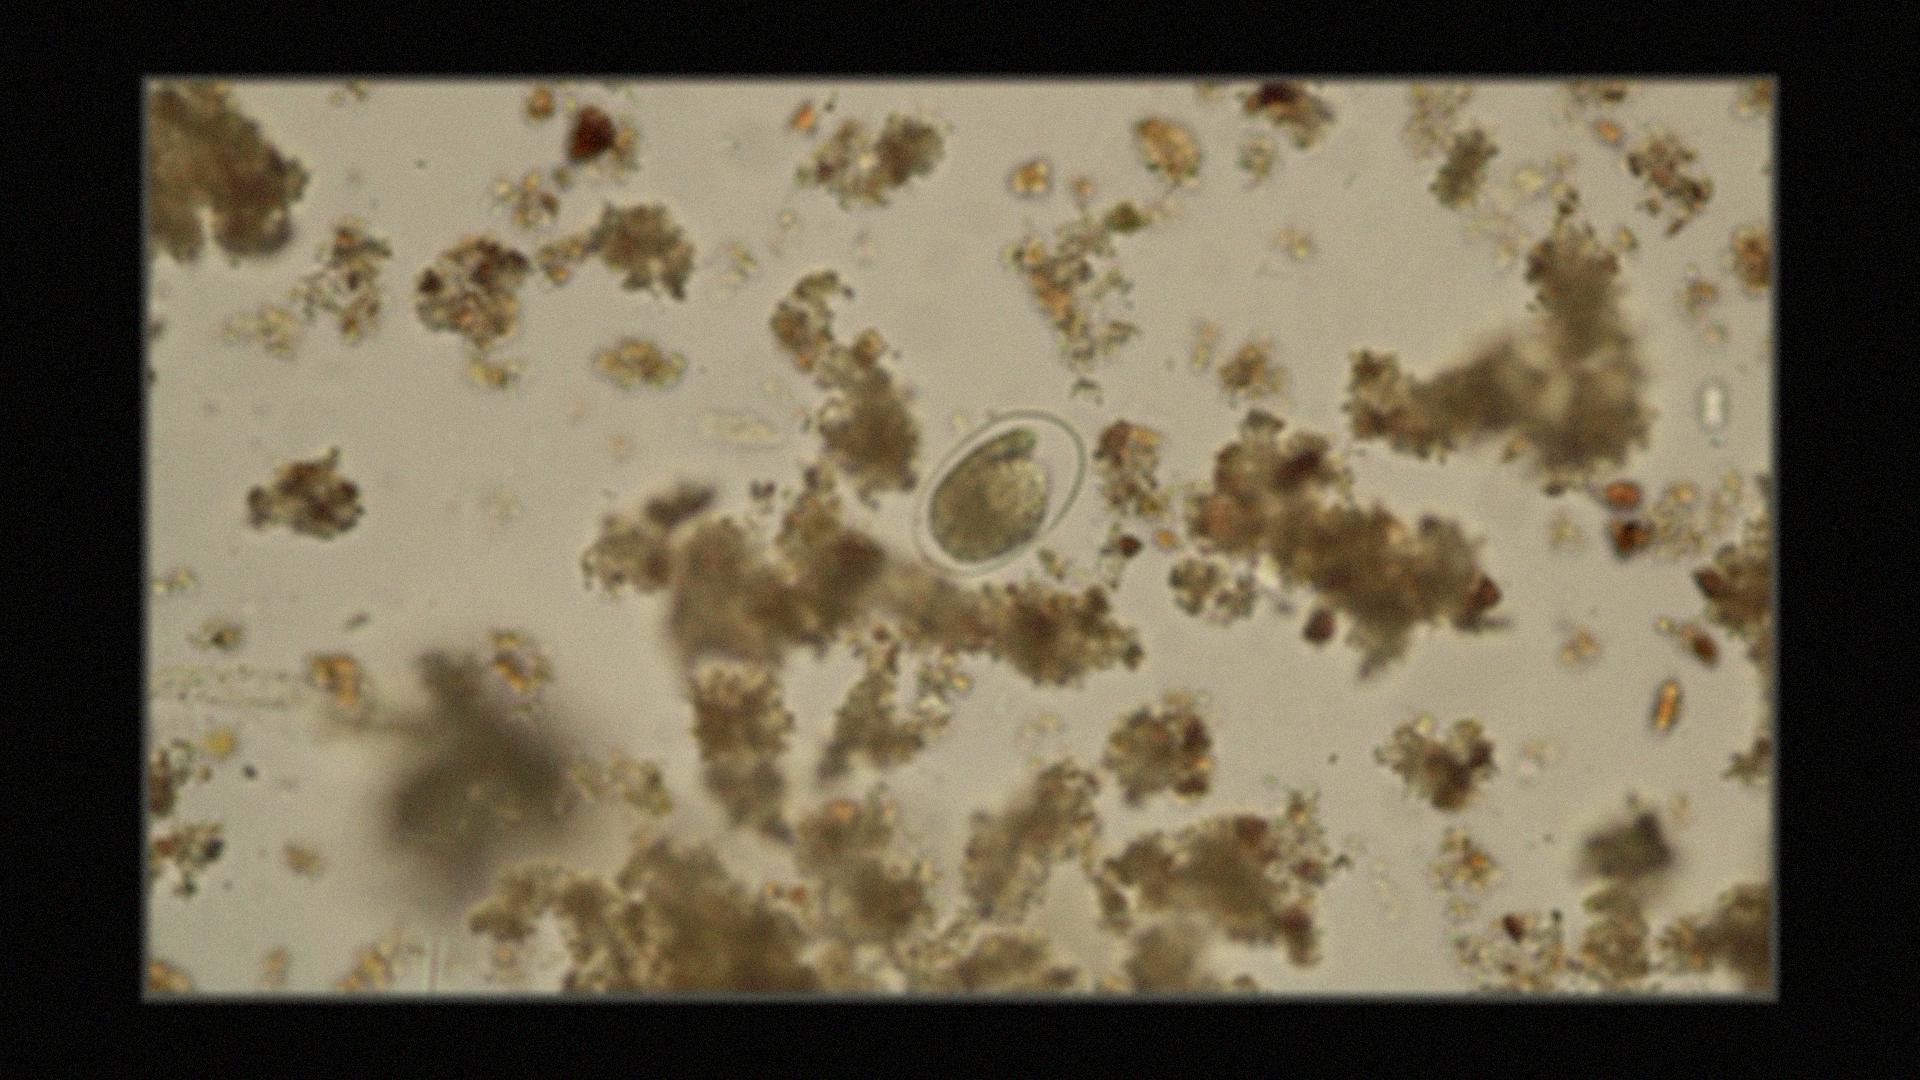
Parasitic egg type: Hookworm egg